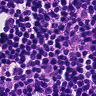
Metastatic tissue present: yes